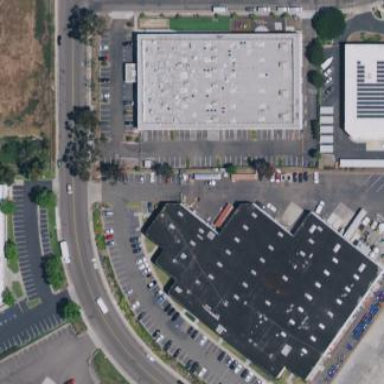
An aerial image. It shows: Industrial building.